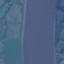
Land use / land cover class: River